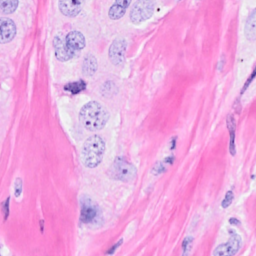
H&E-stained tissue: Breast